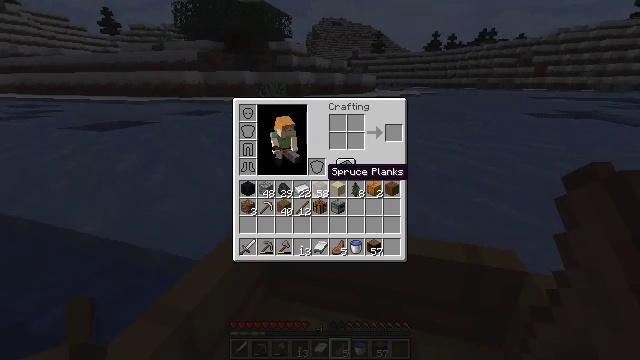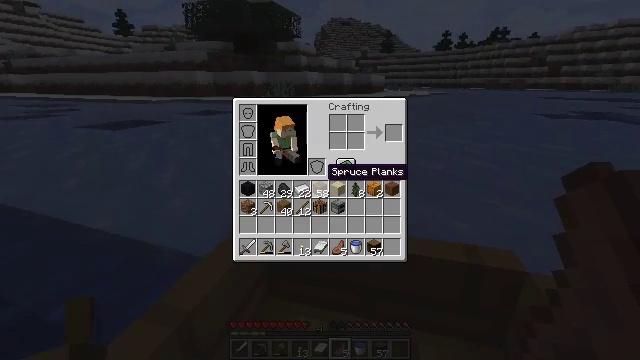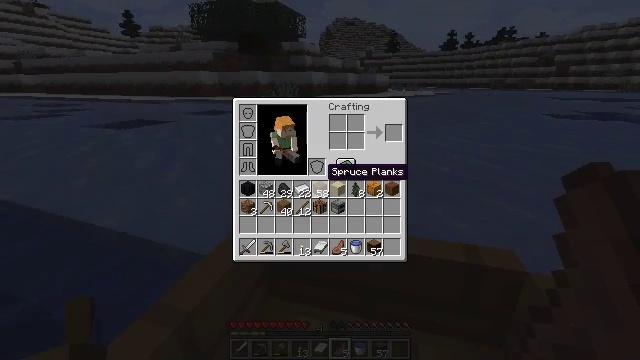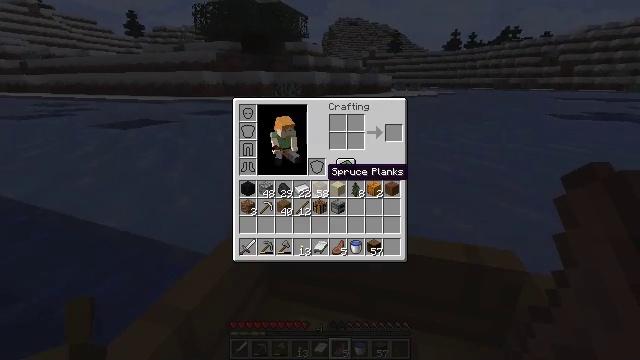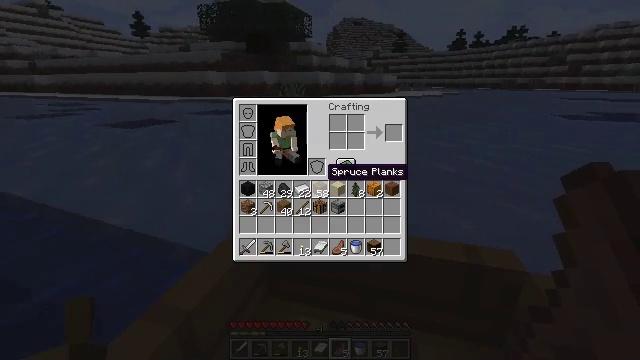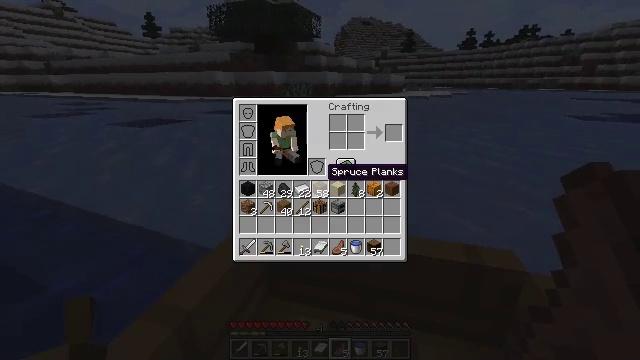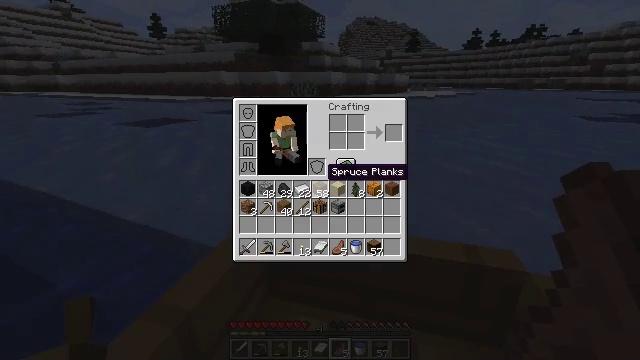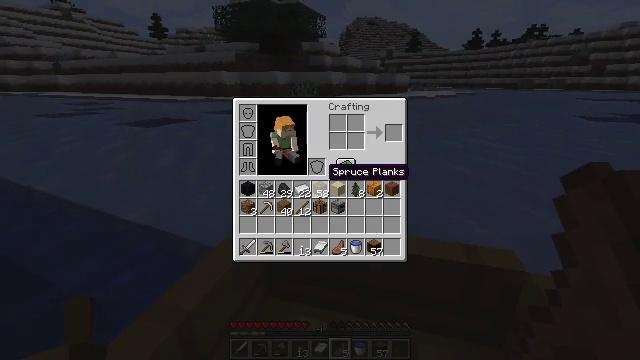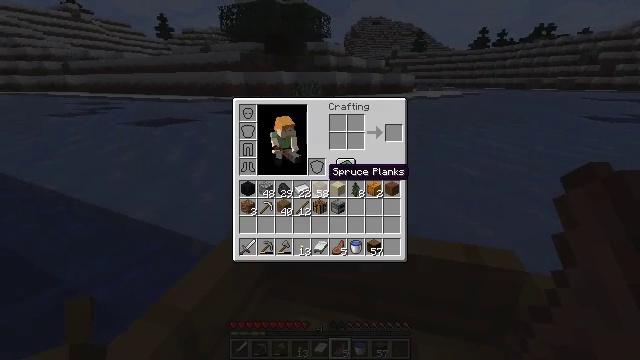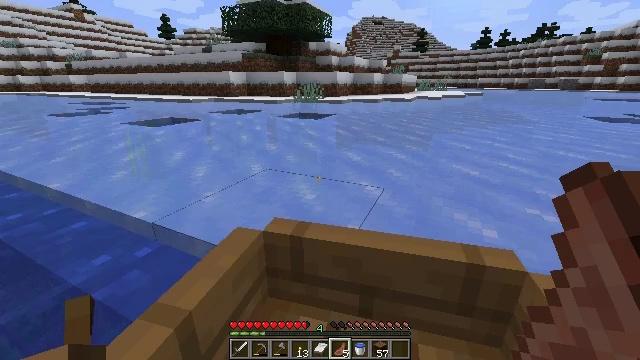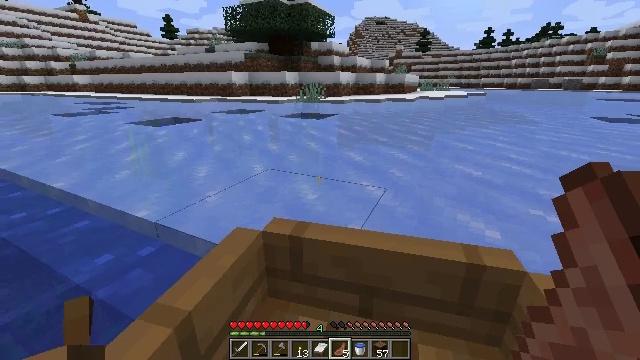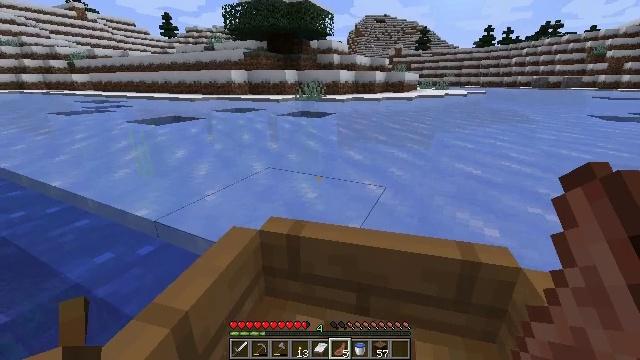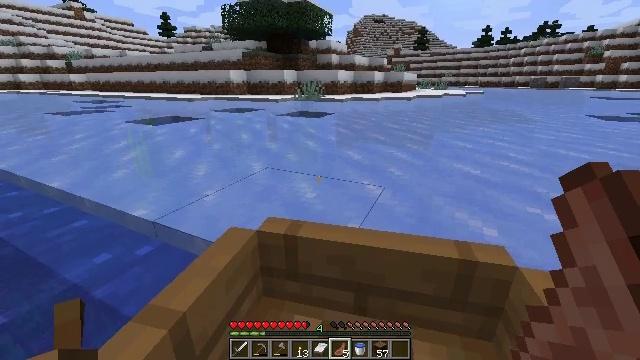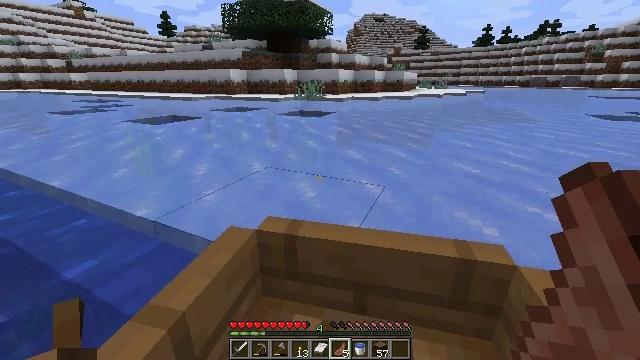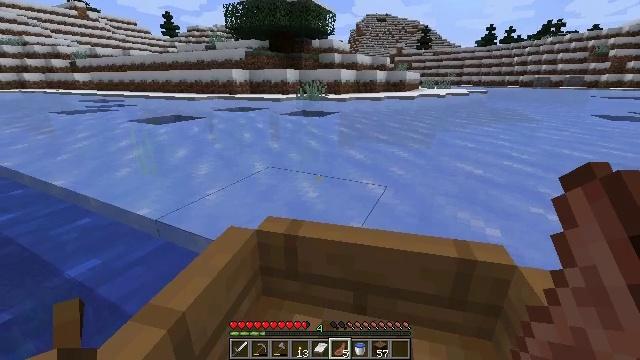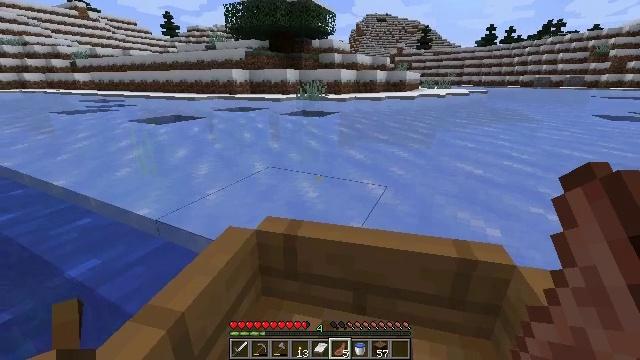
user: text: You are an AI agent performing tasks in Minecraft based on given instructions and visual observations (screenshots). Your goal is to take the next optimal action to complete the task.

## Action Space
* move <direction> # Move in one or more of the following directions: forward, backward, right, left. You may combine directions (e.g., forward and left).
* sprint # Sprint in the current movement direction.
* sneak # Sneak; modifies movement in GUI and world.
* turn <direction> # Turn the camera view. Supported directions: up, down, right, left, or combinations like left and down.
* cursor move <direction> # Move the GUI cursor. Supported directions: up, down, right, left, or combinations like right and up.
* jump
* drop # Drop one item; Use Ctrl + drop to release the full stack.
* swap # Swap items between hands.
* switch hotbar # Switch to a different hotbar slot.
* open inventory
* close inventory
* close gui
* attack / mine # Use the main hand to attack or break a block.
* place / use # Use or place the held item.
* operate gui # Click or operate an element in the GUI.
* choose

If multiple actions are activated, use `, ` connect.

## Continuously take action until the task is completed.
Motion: motion action
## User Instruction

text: Attack the ice to clear a path.
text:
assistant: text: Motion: open inventory
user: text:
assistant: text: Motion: open inventory
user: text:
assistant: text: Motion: no_op
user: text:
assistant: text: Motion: no_op
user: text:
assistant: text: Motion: no_op
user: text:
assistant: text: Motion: no_op
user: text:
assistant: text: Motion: no_op
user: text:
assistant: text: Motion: no_op
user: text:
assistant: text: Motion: no_op
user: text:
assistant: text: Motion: no_op
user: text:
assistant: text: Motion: no_op
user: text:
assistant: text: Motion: no_op
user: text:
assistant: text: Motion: no_op
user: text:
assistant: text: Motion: no_op
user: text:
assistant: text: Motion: no_op
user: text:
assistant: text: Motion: sneak
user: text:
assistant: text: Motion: sneak
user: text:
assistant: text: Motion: sneak
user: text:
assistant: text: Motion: sneak
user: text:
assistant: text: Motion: sneak
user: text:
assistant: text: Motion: sneak, turn right
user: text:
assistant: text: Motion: sneak, turn down
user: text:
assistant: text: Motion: sneak, turn right and down
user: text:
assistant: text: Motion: turn down
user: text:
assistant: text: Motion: move right, turn down
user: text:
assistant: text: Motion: move right, turn down
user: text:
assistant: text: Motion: move right, turn left and down
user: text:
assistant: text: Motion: move right, turn left
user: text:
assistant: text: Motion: move right, turn left and down
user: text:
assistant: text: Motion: move right, turn left and down